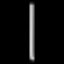
Label: line